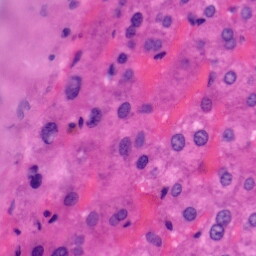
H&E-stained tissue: Liver